Question: For the following (I'm using EF4) I need to select all messages in a Thread () that were NOT yet read given LoginId

So, i based on ContactThreadId and LoginId I need to know if this LoginId has already read all messages in a Thread. If not I need to update with all messages from the thread with his/her LoginId and when she/he read it.
I've tried these but am stuck:
'''
// Update read state
var thread = this.contactMessageThreadRepository.GetRow(id);
var loginEntity = this.loginRepository.GetRow(ProfileContext.LoginId);
var unreadMsg = loginEntity.Contact
.Where(x => x.ContactThread.Any(y => y.ContactThreadId == id))
.Select(b => b.ContactMessage.FirstOrDefault())
.Where(q => q.ContactReadState.Count() == 0);
var unreadMsg = loginEntity.Contact
.Where(x => x.ContactThread.Any(y => y.ContactThreadId == id))
.Where(y => y.ContactReadState.Any(q => q.ContactId != loginEntity.ContactId));
var msg = thread.Contact
.Where(x => x.LoginId == loginEntity.LoginId)
.Where(y => y.ContactReadState.Count() == 0);
'''
please help.
thanks
:
- this table hols logins/admin records
- this table holds all contacts (including items because Logins can also participate in a conversation-can reply to messages etc.) When a in a contact table is , it means it's a user otherwise it's a submitting a message.
QUESTION -> Each can have only 1 record (I have a trigger that creates a record upon creation). How do I make it so that it's 1 to 1.??
I've added a FK from to table but for some reason EF created 0..1 -> * association. And it should be 1 to 1. For a given Login there can be only 1 Contact with that LoginId.
Whenever Login is viewing a list of messages a new record is inserted to ContactReadState for that Login (marking a message read by that Login (with ContactId for that Login).
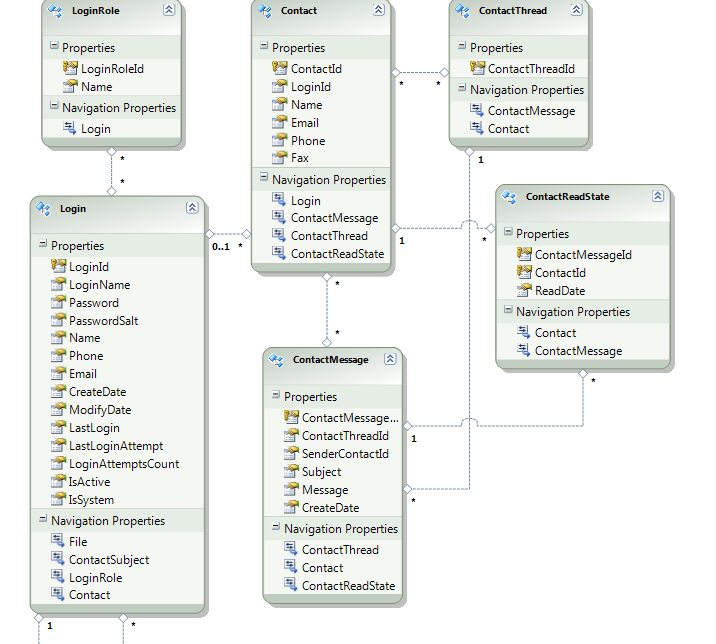
Answer: I have a fragment, but can't put it completely together. Especially I don't know how you would set the 'ContactId' in the new 'ContactReadState' objects (see below) because apparently a given 'loginId' can have many contacts. So, which one to set in the new read states? Probably I misunderstood something in your model, because all those relationships look very complicated to me.
> ...based on and ...
I'm using a context directly, you need to translate this into your repository structure:
'''
using (var context = new MyContext())
{
var unreadMsgs = context.ContactMessages
.Where(cm => cm.ContactThreadId == contactThreadId
&& !cm.ContactReadState
.Any(crs => crs.Contact.LoginId == loginId))
.ToList();
// These should be the unread messages you want to select.
// Now, updating ContactReadState:
foreach(var unreadMsg in unreadMsgs)
{
var newContactReadState = new ContactReadState
{
ContactMessageId = unreadMsg.ContactMessageId,
ContactId = ???,
ReadDate = DateTime.Now
};
context.ContactReadStates.AddObject(newContactReadState);
}
context.SaveChanges();
}
'''
If I understand correctly there can be contacts without login but if there is a login it is uniquely assigned to a contact.
Creating such a one-to-one relationship in EF correctly requires the following:
- 'LoginId''Contact'- 'LoginId''Login'- 'Contact''Login''Login''LoginId''Login.LoginId''Contact.ContactId'
This would mean that a 'Login' with 'LoginId=x' refers to a 'Contact' with 'ContactId=x' (same value) which finally makes it easy to fill the '???' in the code snippet above: '???' is simply = 'loginId'.
...and of course you can replace then in the query ...
'''
.Any(crs => crs.Contact.LoginId == loginId)
'''
...by...
'''
.Any(crs => crs.ContactId == loginId)
'''
(which avoids an unnessacary join to the 'Contact' table)